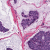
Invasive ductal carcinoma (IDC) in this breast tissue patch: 1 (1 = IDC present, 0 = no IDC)